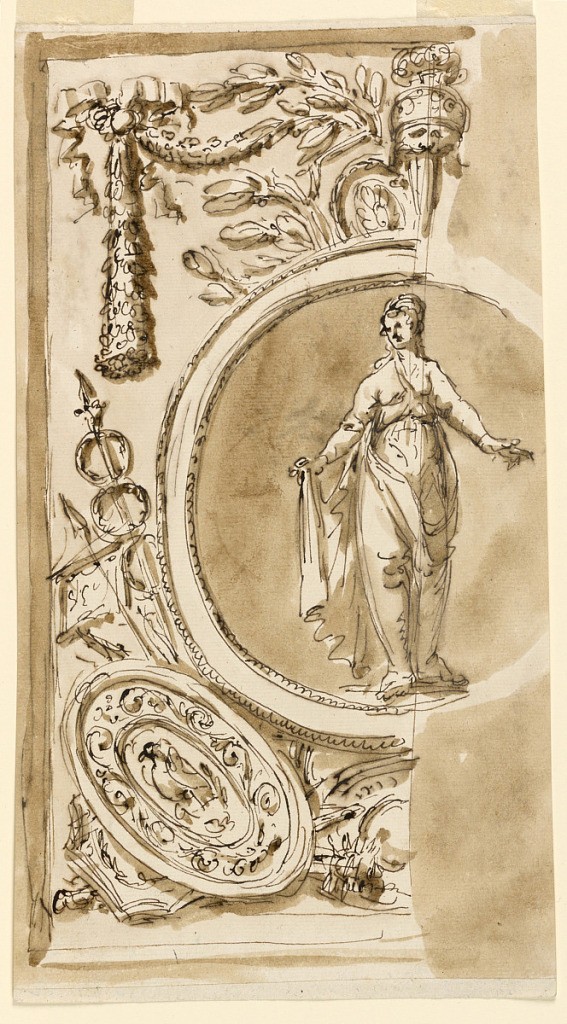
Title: Design for the Decoration of a Panel
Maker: Giuseppe Barberi, Italian, 1746–1809
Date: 18th century
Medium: Pen and brown ink, brush and brown wash off-white laid paper
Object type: Drawing
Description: Roundel with a Sybil (?), grotesques for the decoration above the mirror, noble cabinet, Palazzo Altieri.